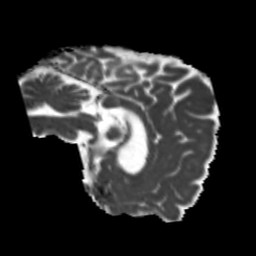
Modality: MD
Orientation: sagittal
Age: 42
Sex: male
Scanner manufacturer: siemens
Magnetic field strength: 3 T
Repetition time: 5.25 s
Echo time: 0.08 s